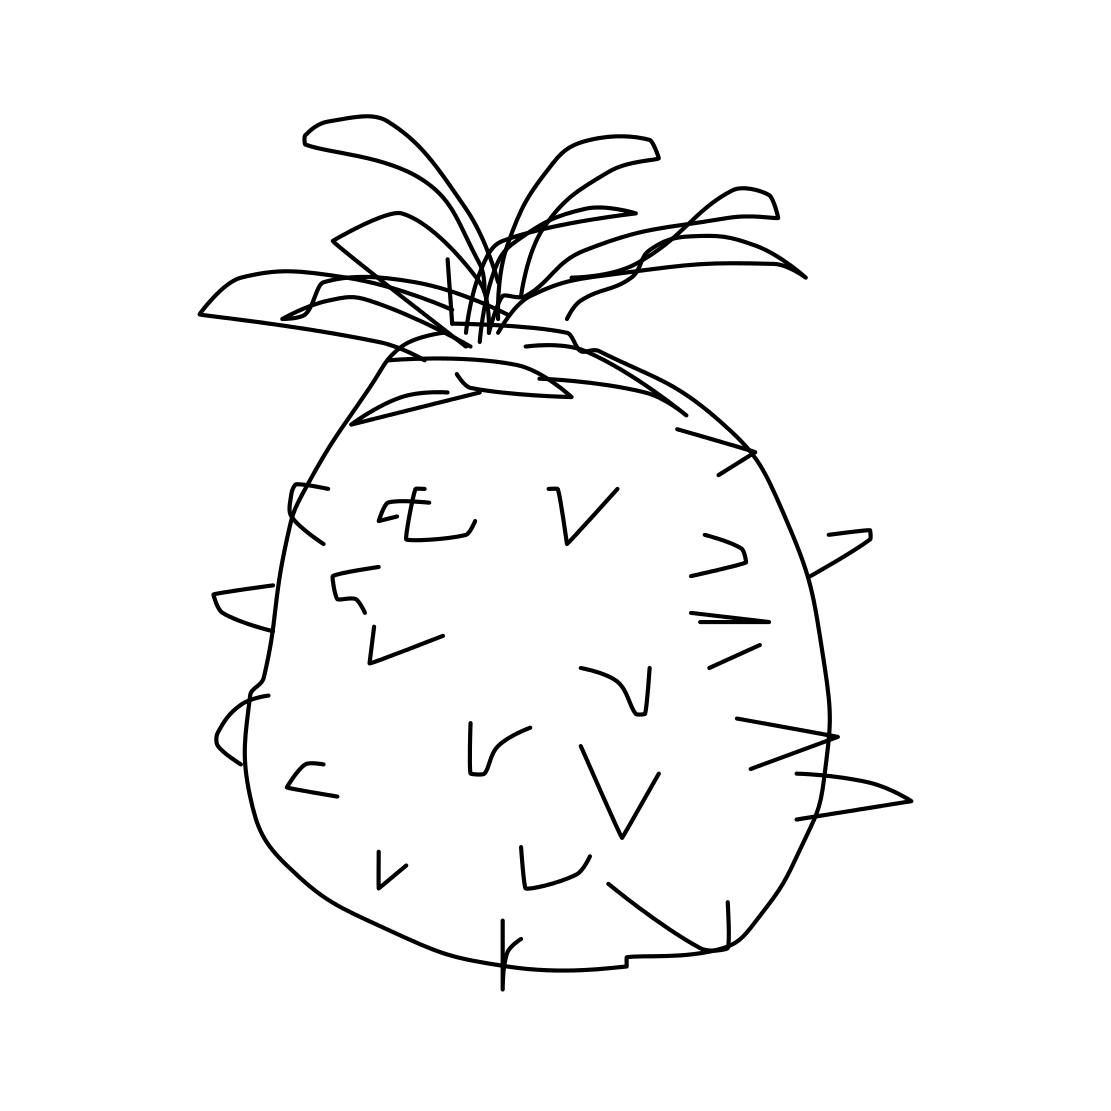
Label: pineapple